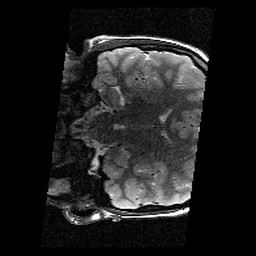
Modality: T2w
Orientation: coronal
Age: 12
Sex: female
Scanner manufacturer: siemens
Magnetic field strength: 3 T
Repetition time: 9.23 s
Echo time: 0.067 s